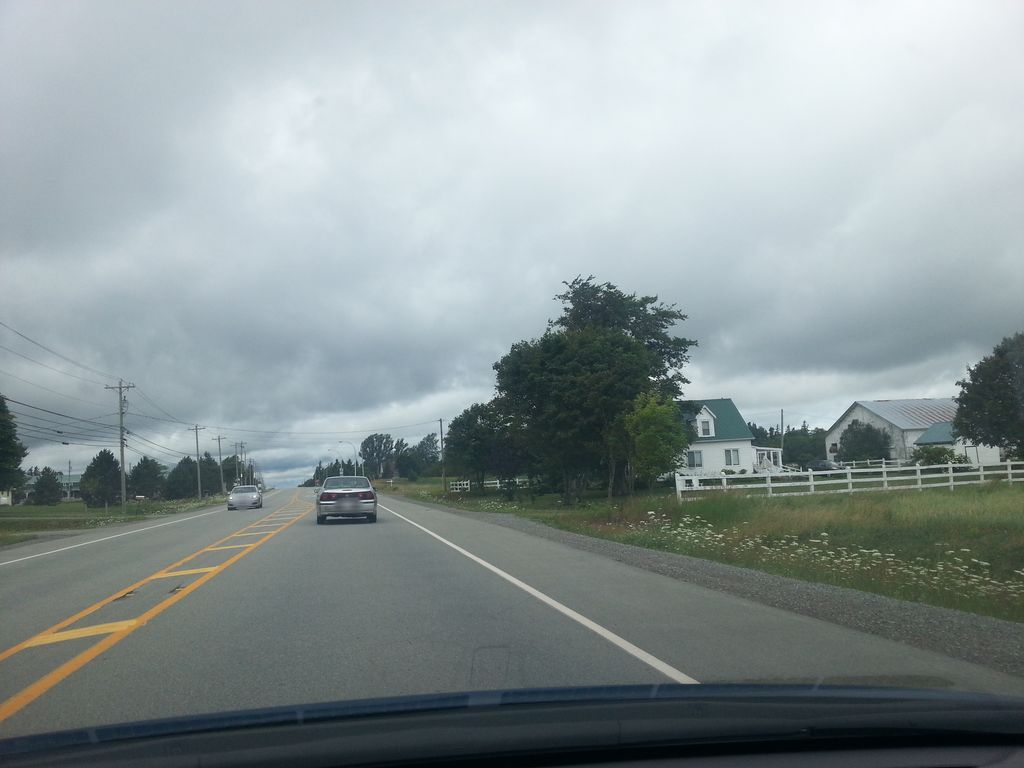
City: charlottetown